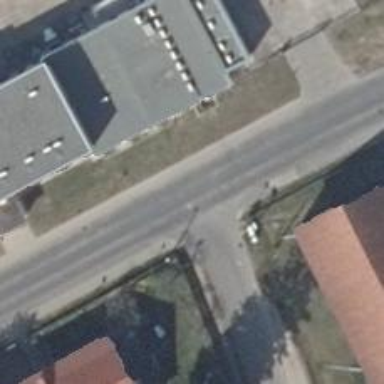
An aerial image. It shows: Unclassified road with asphalt surface. It has sidewalks on both sides.